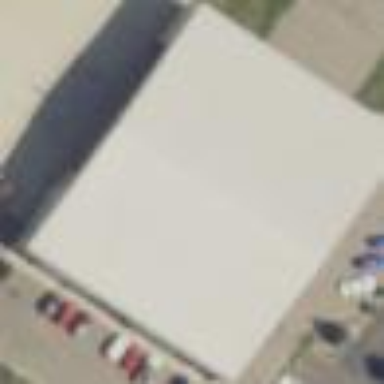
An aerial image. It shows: Building that is hangar at the airport.